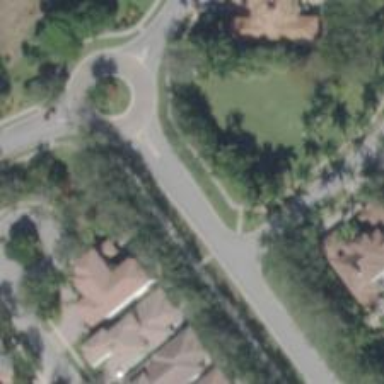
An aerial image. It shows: Residential road.